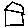
Label: house